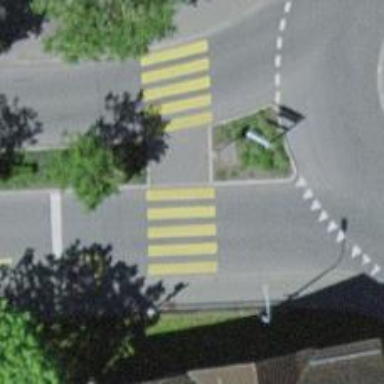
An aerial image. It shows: Uncontrolled crossing on the road.